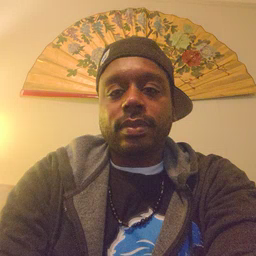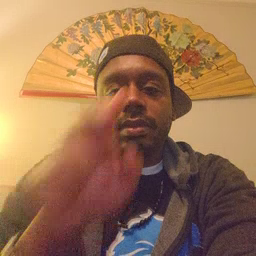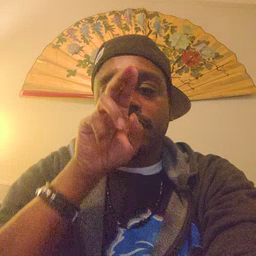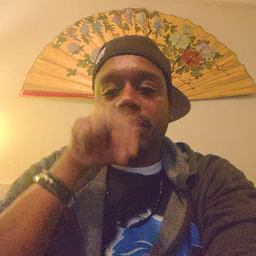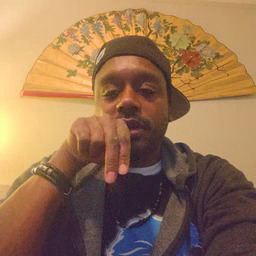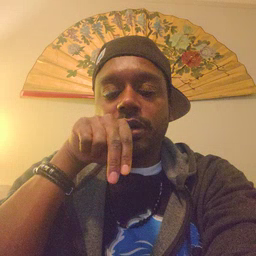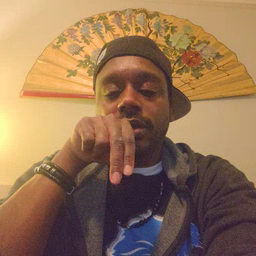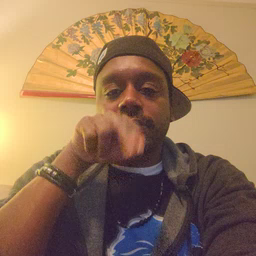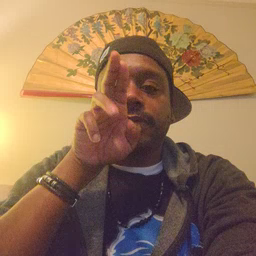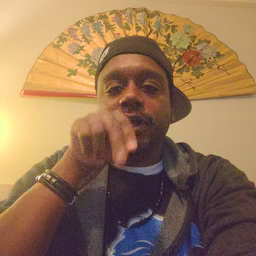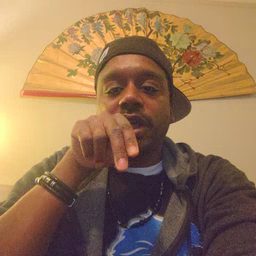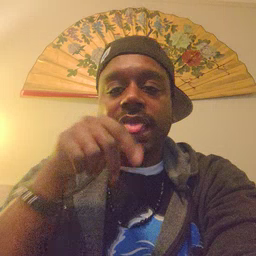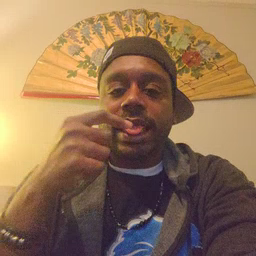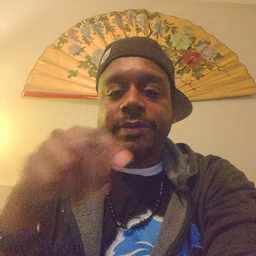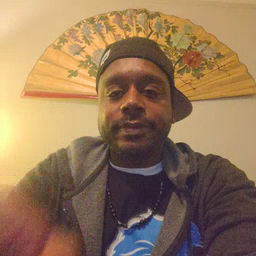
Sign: tongue